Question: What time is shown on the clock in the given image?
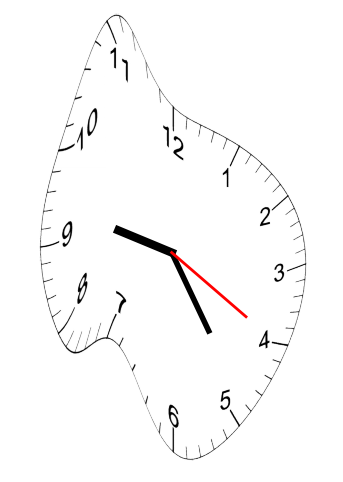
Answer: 09:24:20